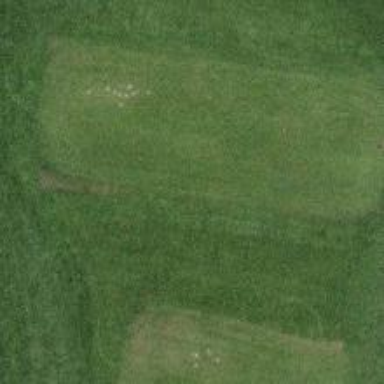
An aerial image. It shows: Grassy area designated as golf tee.